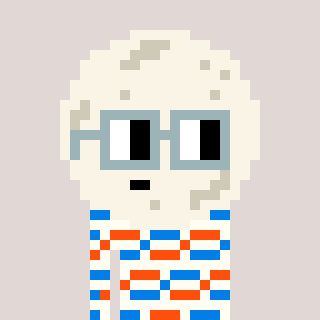
a pixel art character with square dark gray glasses, a moon-shaped head and a grayscale-colored body on a warm background